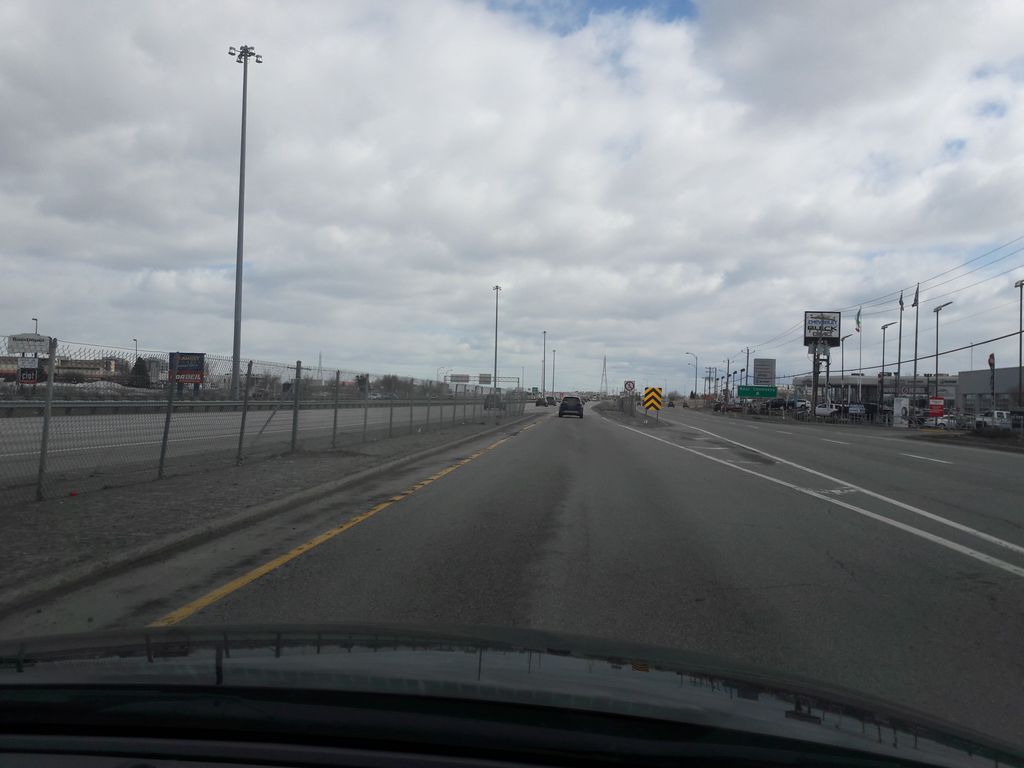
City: montreal